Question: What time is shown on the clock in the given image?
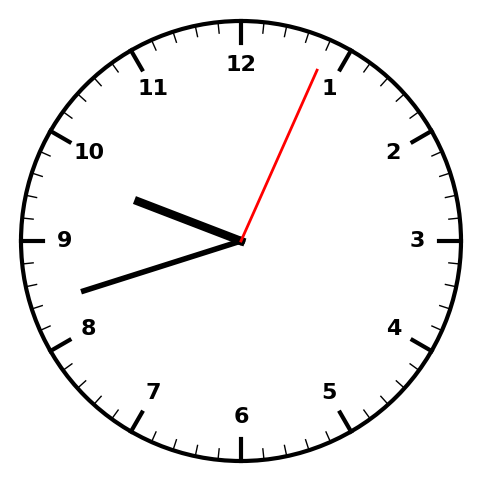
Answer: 09:42:04